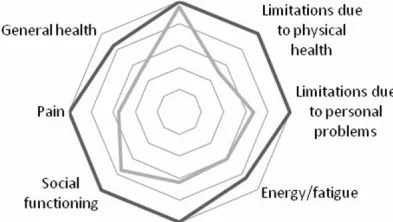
Improvement in each item after the beginning of the treatment with anakinra.
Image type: chart (chart)